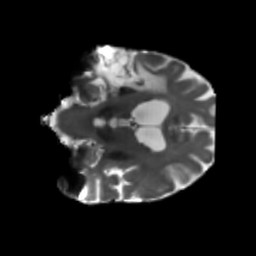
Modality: T2w
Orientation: coronal
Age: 71
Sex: male
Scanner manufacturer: siemens
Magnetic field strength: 3 T
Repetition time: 5.25 s
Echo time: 0.08 s